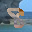
Label: 8